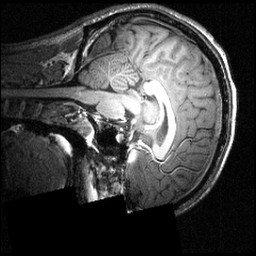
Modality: T1w
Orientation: sagittal
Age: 21
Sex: male
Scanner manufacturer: siemens
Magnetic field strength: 3.951 T
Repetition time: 1.5 s
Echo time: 0.00335 s